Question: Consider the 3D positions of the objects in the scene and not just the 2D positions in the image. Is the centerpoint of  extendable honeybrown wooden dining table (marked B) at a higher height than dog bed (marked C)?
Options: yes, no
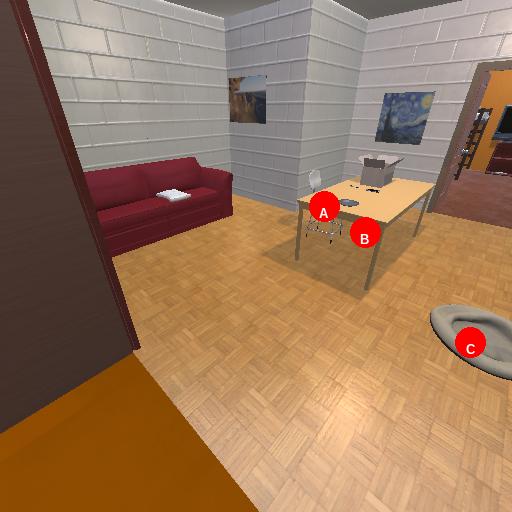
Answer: yes